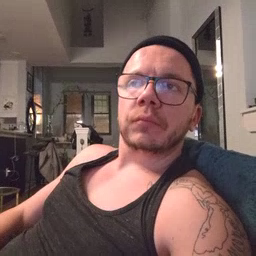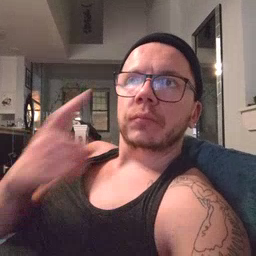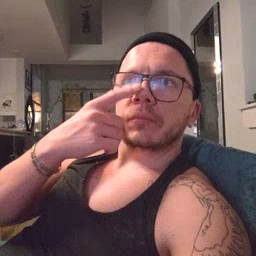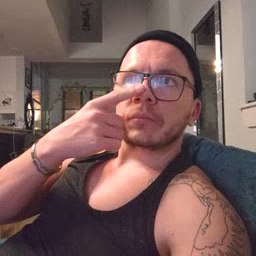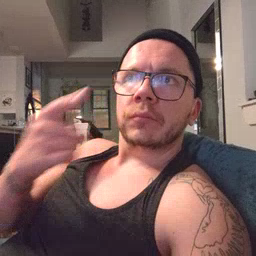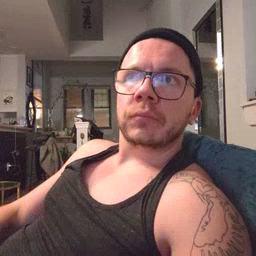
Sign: nose